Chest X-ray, PA view. Patient: 41 years old, sex F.
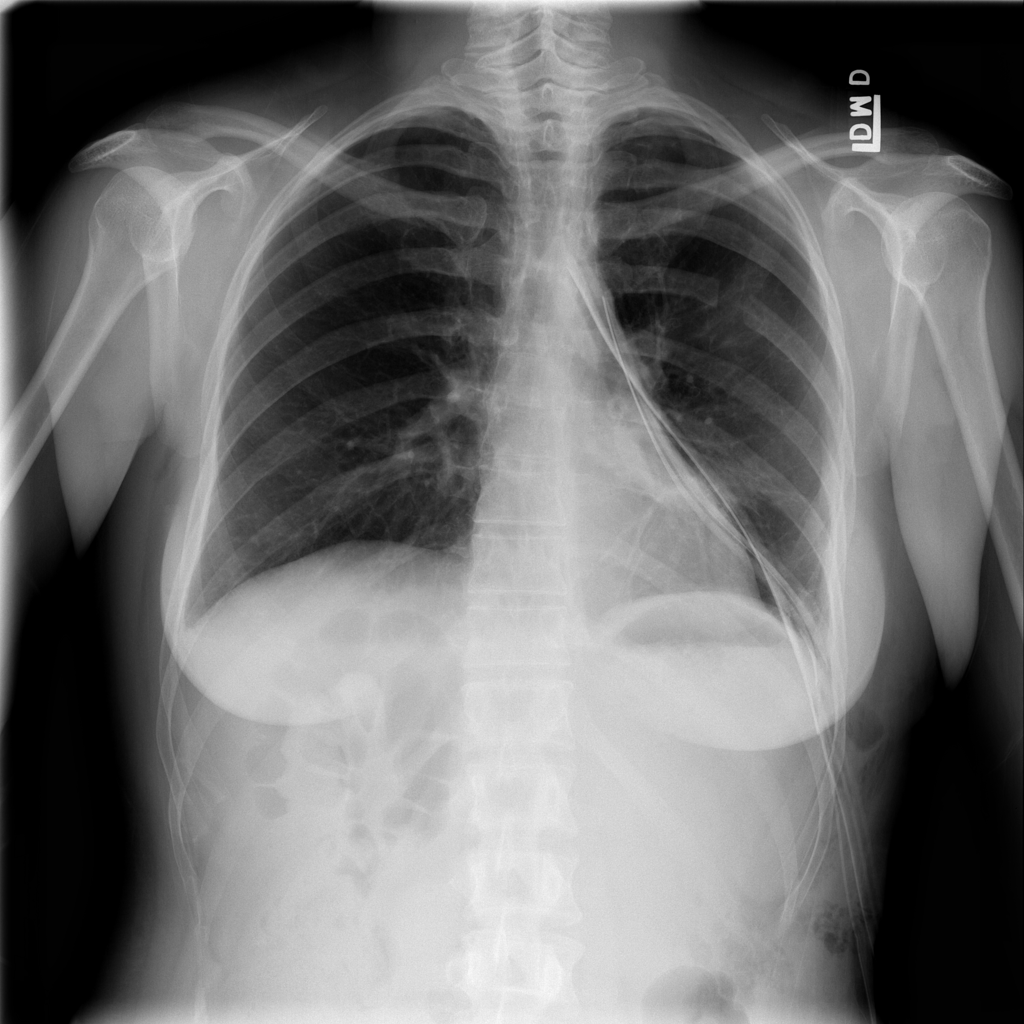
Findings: Effusion, Mass